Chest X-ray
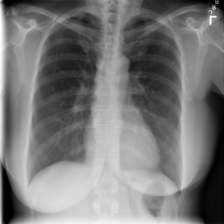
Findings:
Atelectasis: negative
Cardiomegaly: negative
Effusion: negative
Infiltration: negative
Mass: negative
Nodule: negative
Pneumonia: negative
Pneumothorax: negative
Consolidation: negative
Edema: negative
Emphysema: negative
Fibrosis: negative
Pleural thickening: negative
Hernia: negative